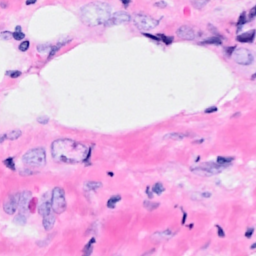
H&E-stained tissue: Breast